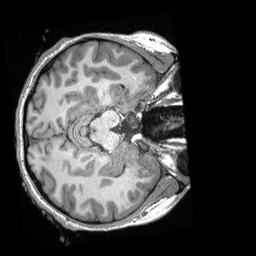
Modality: T1w
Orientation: axial
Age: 19
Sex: female
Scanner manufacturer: siemens
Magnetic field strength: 3 T
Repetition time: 2.3 s
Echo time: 0.00308 s